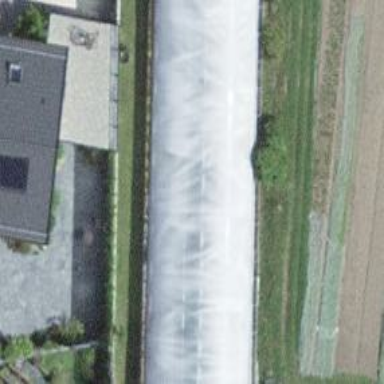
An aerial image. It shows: Greenhouse.